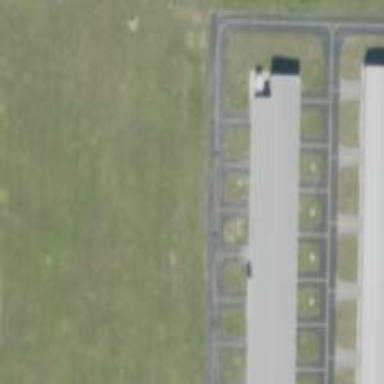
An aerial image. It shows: View of taxiway at the airport.